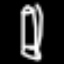
Label: pencil